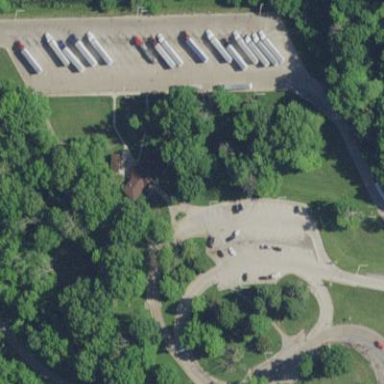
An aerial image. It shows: Rest area on the road.